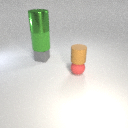
small gray metal cube behind small red rubber sphere